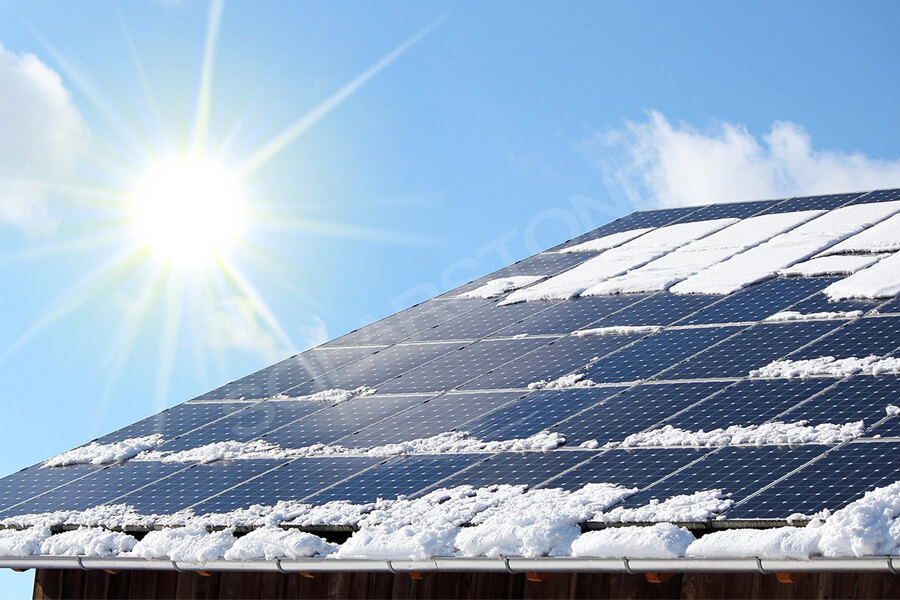
Label: Snow-Covered